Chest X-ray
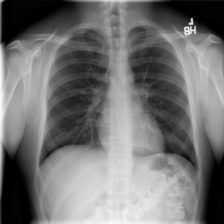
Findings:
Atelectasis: negative
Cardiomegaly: negative
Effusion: negative
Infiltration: negative
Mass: negative
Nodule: negative
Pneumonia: negative
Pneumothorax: negative
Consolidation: negative
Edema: negative
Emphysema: negative
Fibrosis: negative
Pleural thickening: negative
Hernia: negative